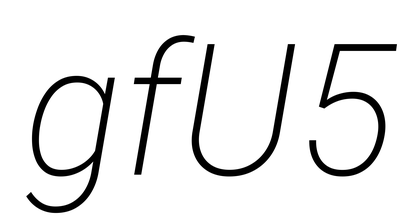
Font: Roboto-Italic_ExtraLight_Italic